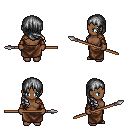
a pixel art fantasy rpg character, female body template, human, dark skin, leather shoulder armor, robe skirt, gray right-swept hairstyle, leather bracers, spear, four views (front, back, left, right), 2x2 character sprite sheet, small pixel art, hard edges, no anti-aliasing